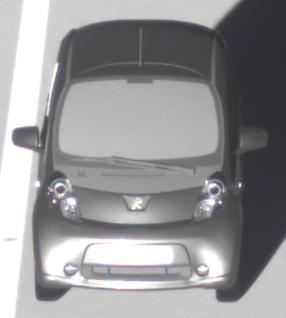
Make: Peugeot
Model: iOn
Detailed model: iOn
Model produced from: 2010/12
Model produced until: 2013/02
Doors: 5
Color: gray
Road condition: dry road
Daytime: sunrise or sunset
Contrast: high contrast